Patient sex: M
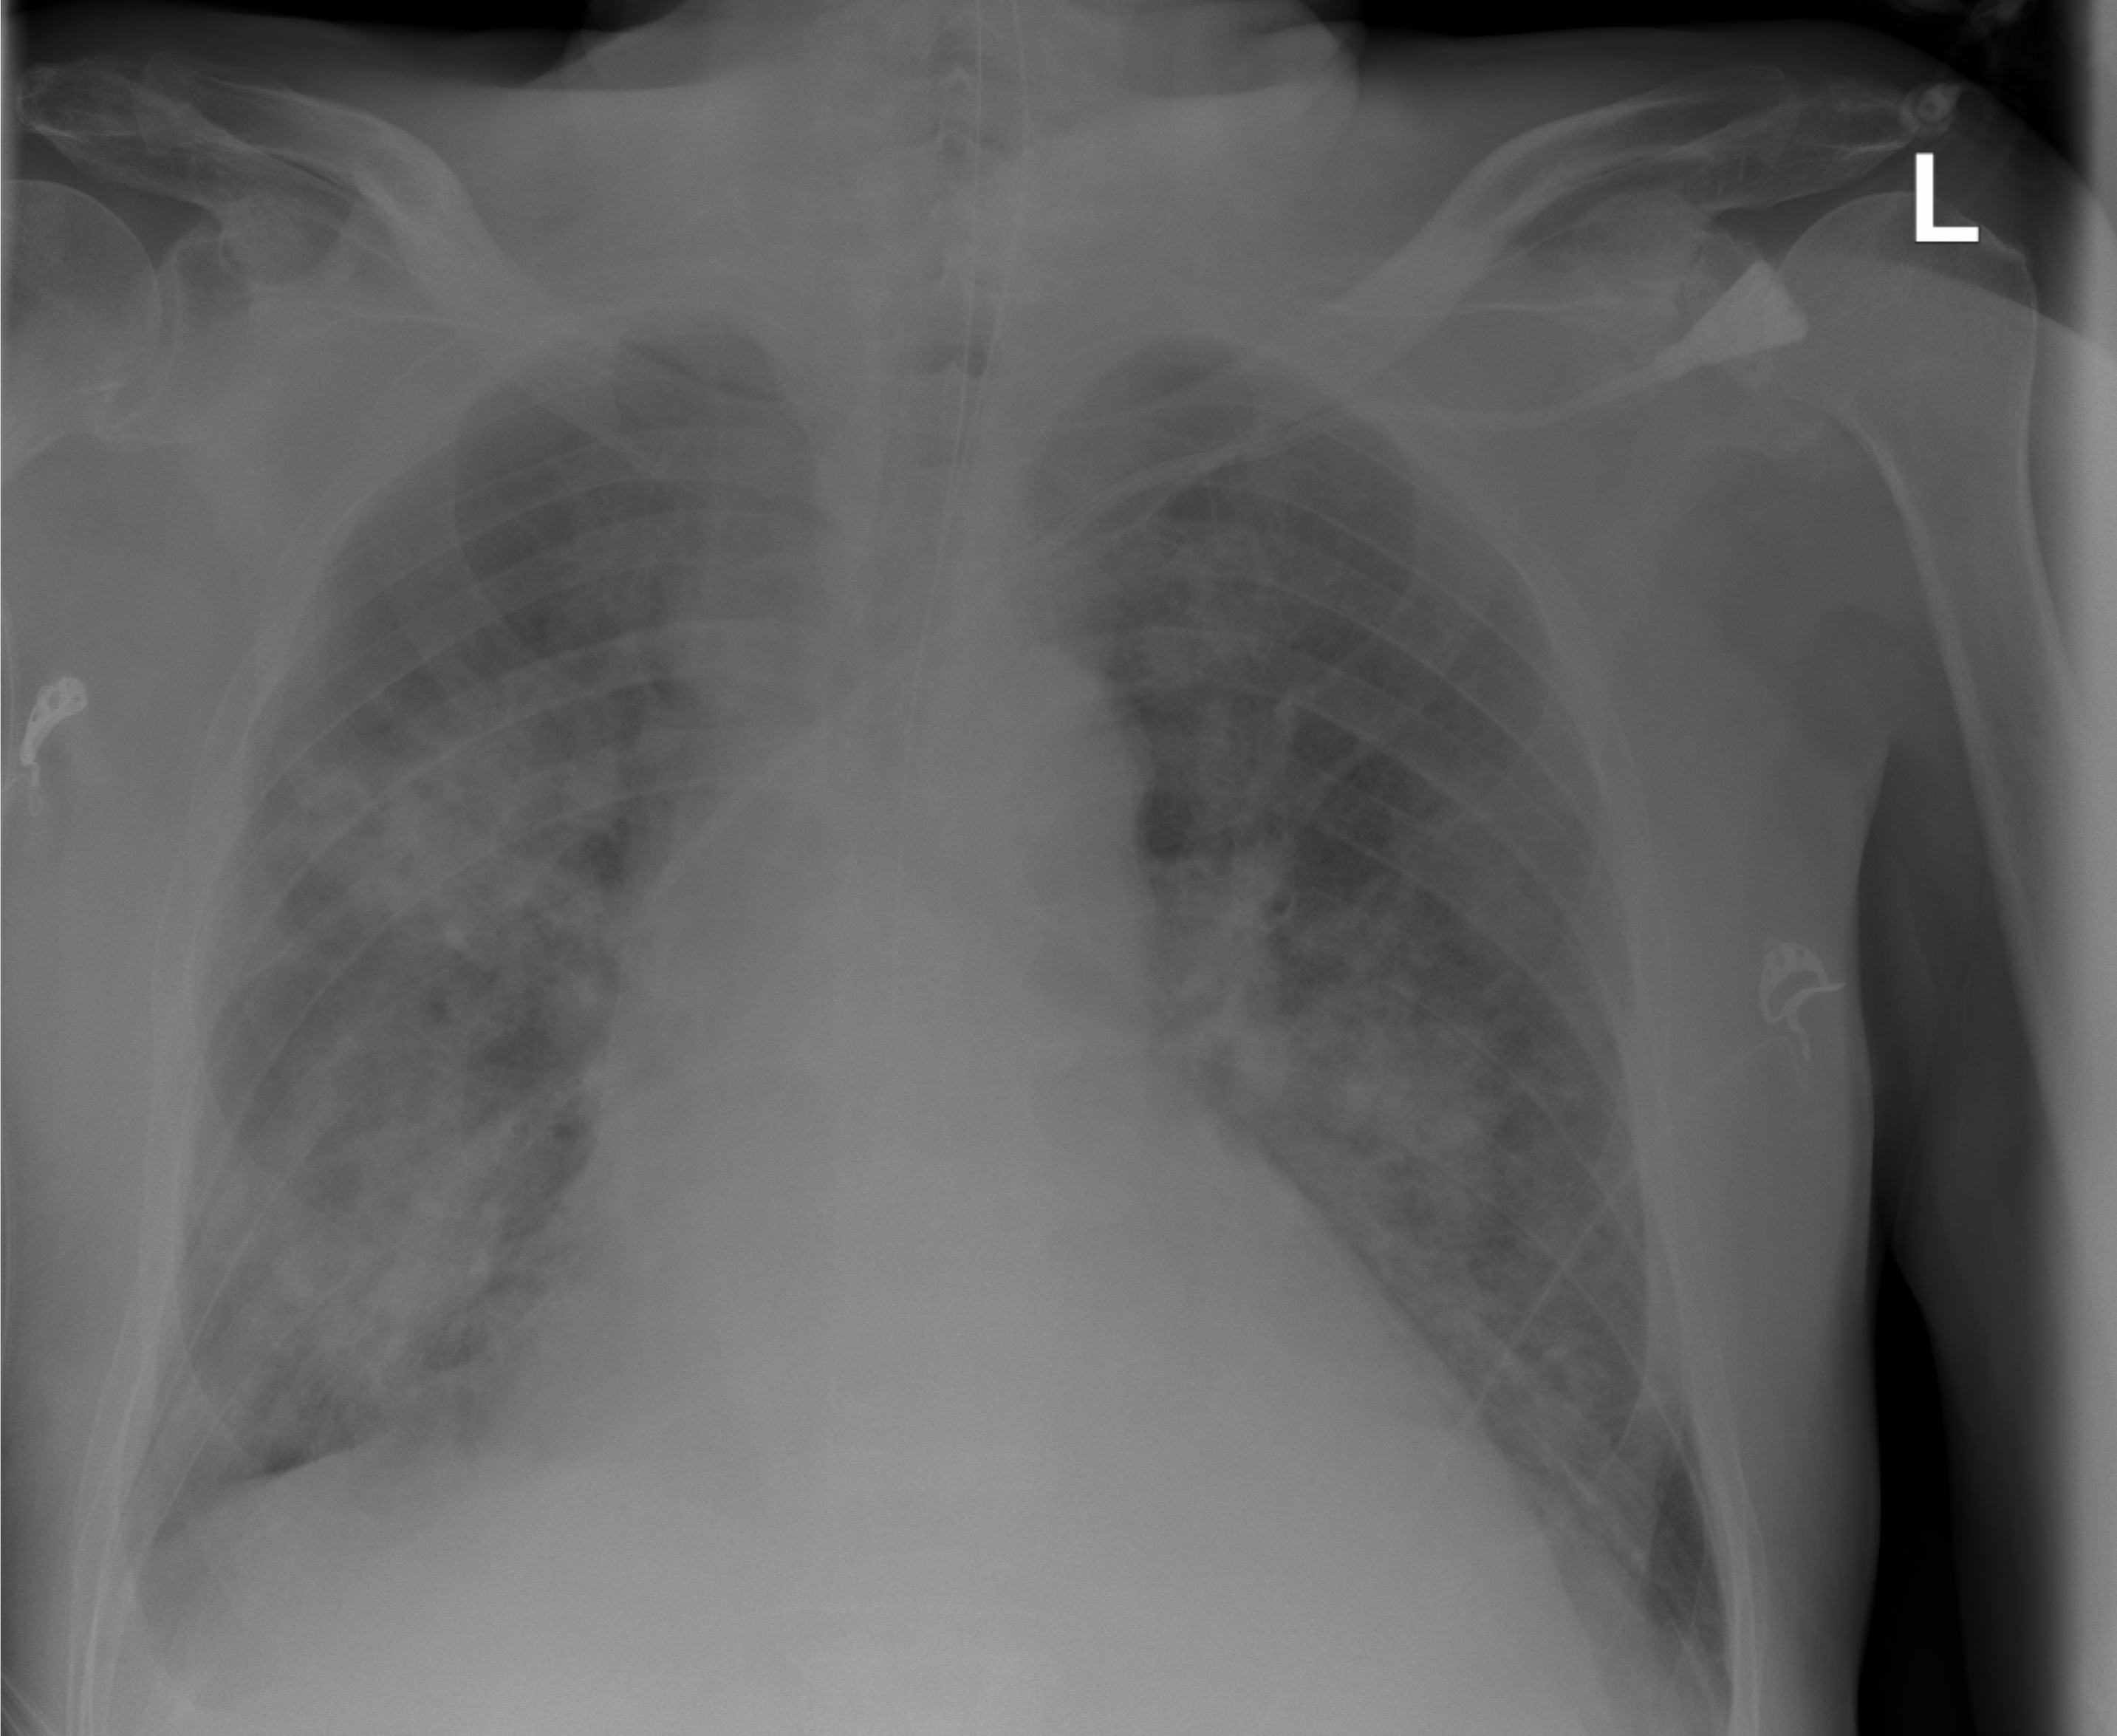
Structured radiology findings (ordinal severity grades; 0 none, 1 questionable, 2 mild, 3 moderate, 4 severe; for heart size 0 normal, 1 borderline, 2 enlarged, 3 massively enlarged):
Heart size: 2
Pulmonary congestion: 2
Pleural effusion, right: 0
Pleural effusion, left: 0
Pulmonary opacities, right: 3
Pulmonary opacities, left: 3
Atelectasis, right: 2
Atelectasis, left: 2